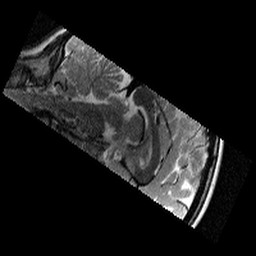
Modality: T2w
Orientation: sagittal
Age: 10
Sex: female
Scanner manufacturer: siemens
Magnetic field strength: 3 T
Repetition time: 9.23 s
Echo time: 0.067 s